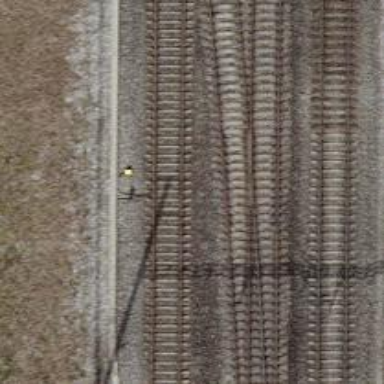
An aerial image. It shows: Single-track electrified railway siding with contact line.